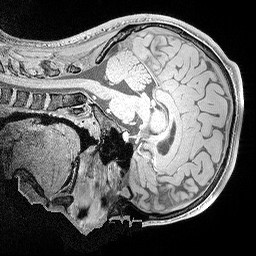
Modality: MP2RAGE
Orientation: sagittal
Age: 40
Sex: male
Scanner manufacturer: siemens
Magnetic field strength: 3 T
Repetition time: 5 s
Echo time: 0.00298 s